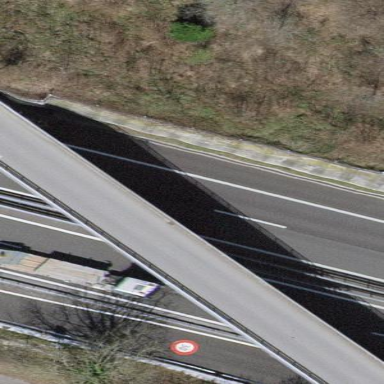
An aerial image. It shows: Man-made bridge.